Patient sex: M
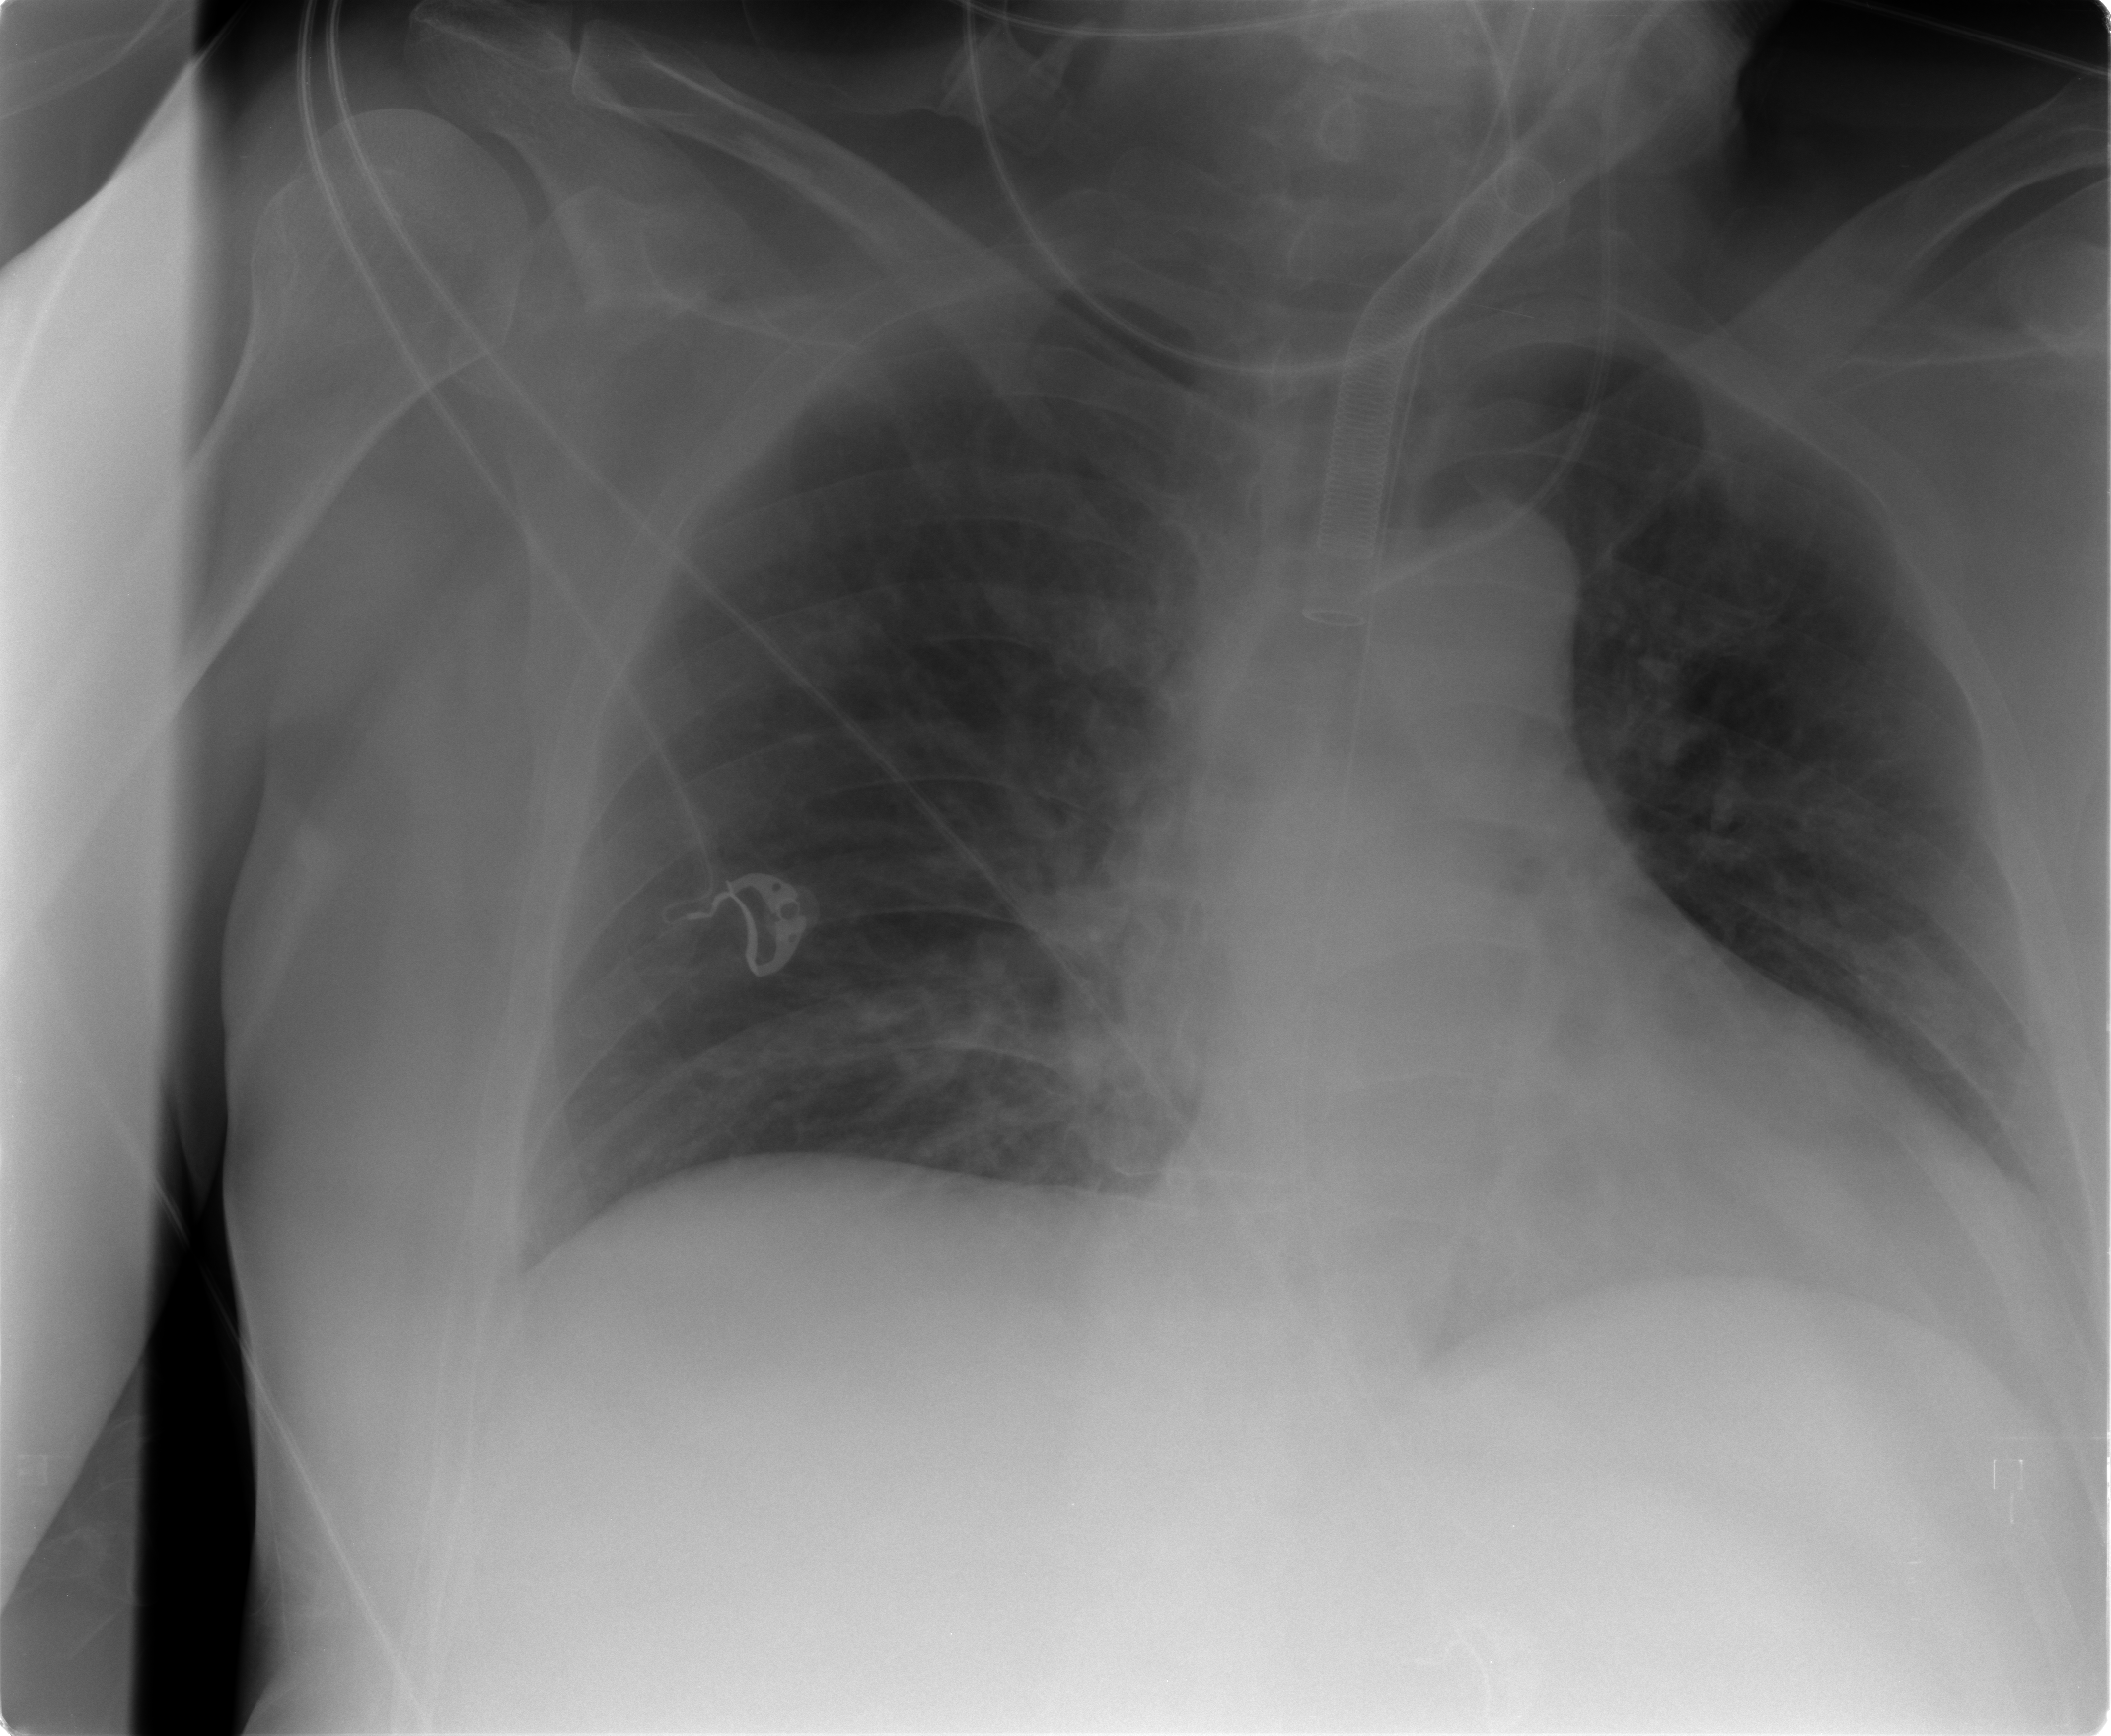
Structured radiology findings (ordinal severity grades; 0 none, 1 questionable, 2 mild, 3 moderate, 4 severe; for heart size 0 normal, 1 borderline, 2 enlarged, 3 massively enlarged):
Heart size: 2
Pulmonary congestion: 2
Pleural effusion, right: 1
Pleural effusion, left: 2
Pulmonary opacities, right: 0
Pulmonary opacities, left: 2
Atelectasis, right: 2
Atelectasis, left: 2